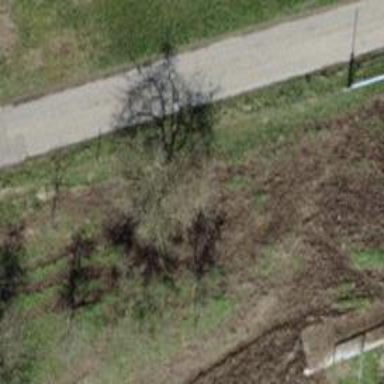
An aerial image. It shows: Deciduous tree with broadleaved leaves.